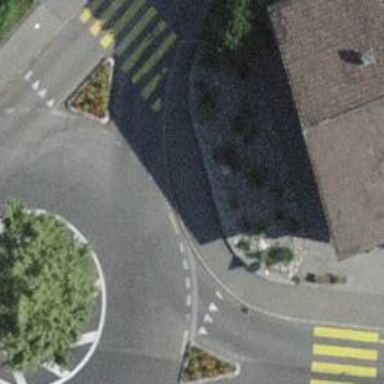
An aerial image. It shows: Sidewalk along the footway.